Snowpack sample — Buffalo Mountain, Silverthorne, Colorado, USA (1/25/25, 10:11 AM MST)
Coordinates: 39.6222, -106.1139
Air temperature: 22 °F
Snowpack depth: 110 cm
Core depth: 30 cm
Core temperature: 42.8 °F
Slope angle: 12°, slope face: 102°
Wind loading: high
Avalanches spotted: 0
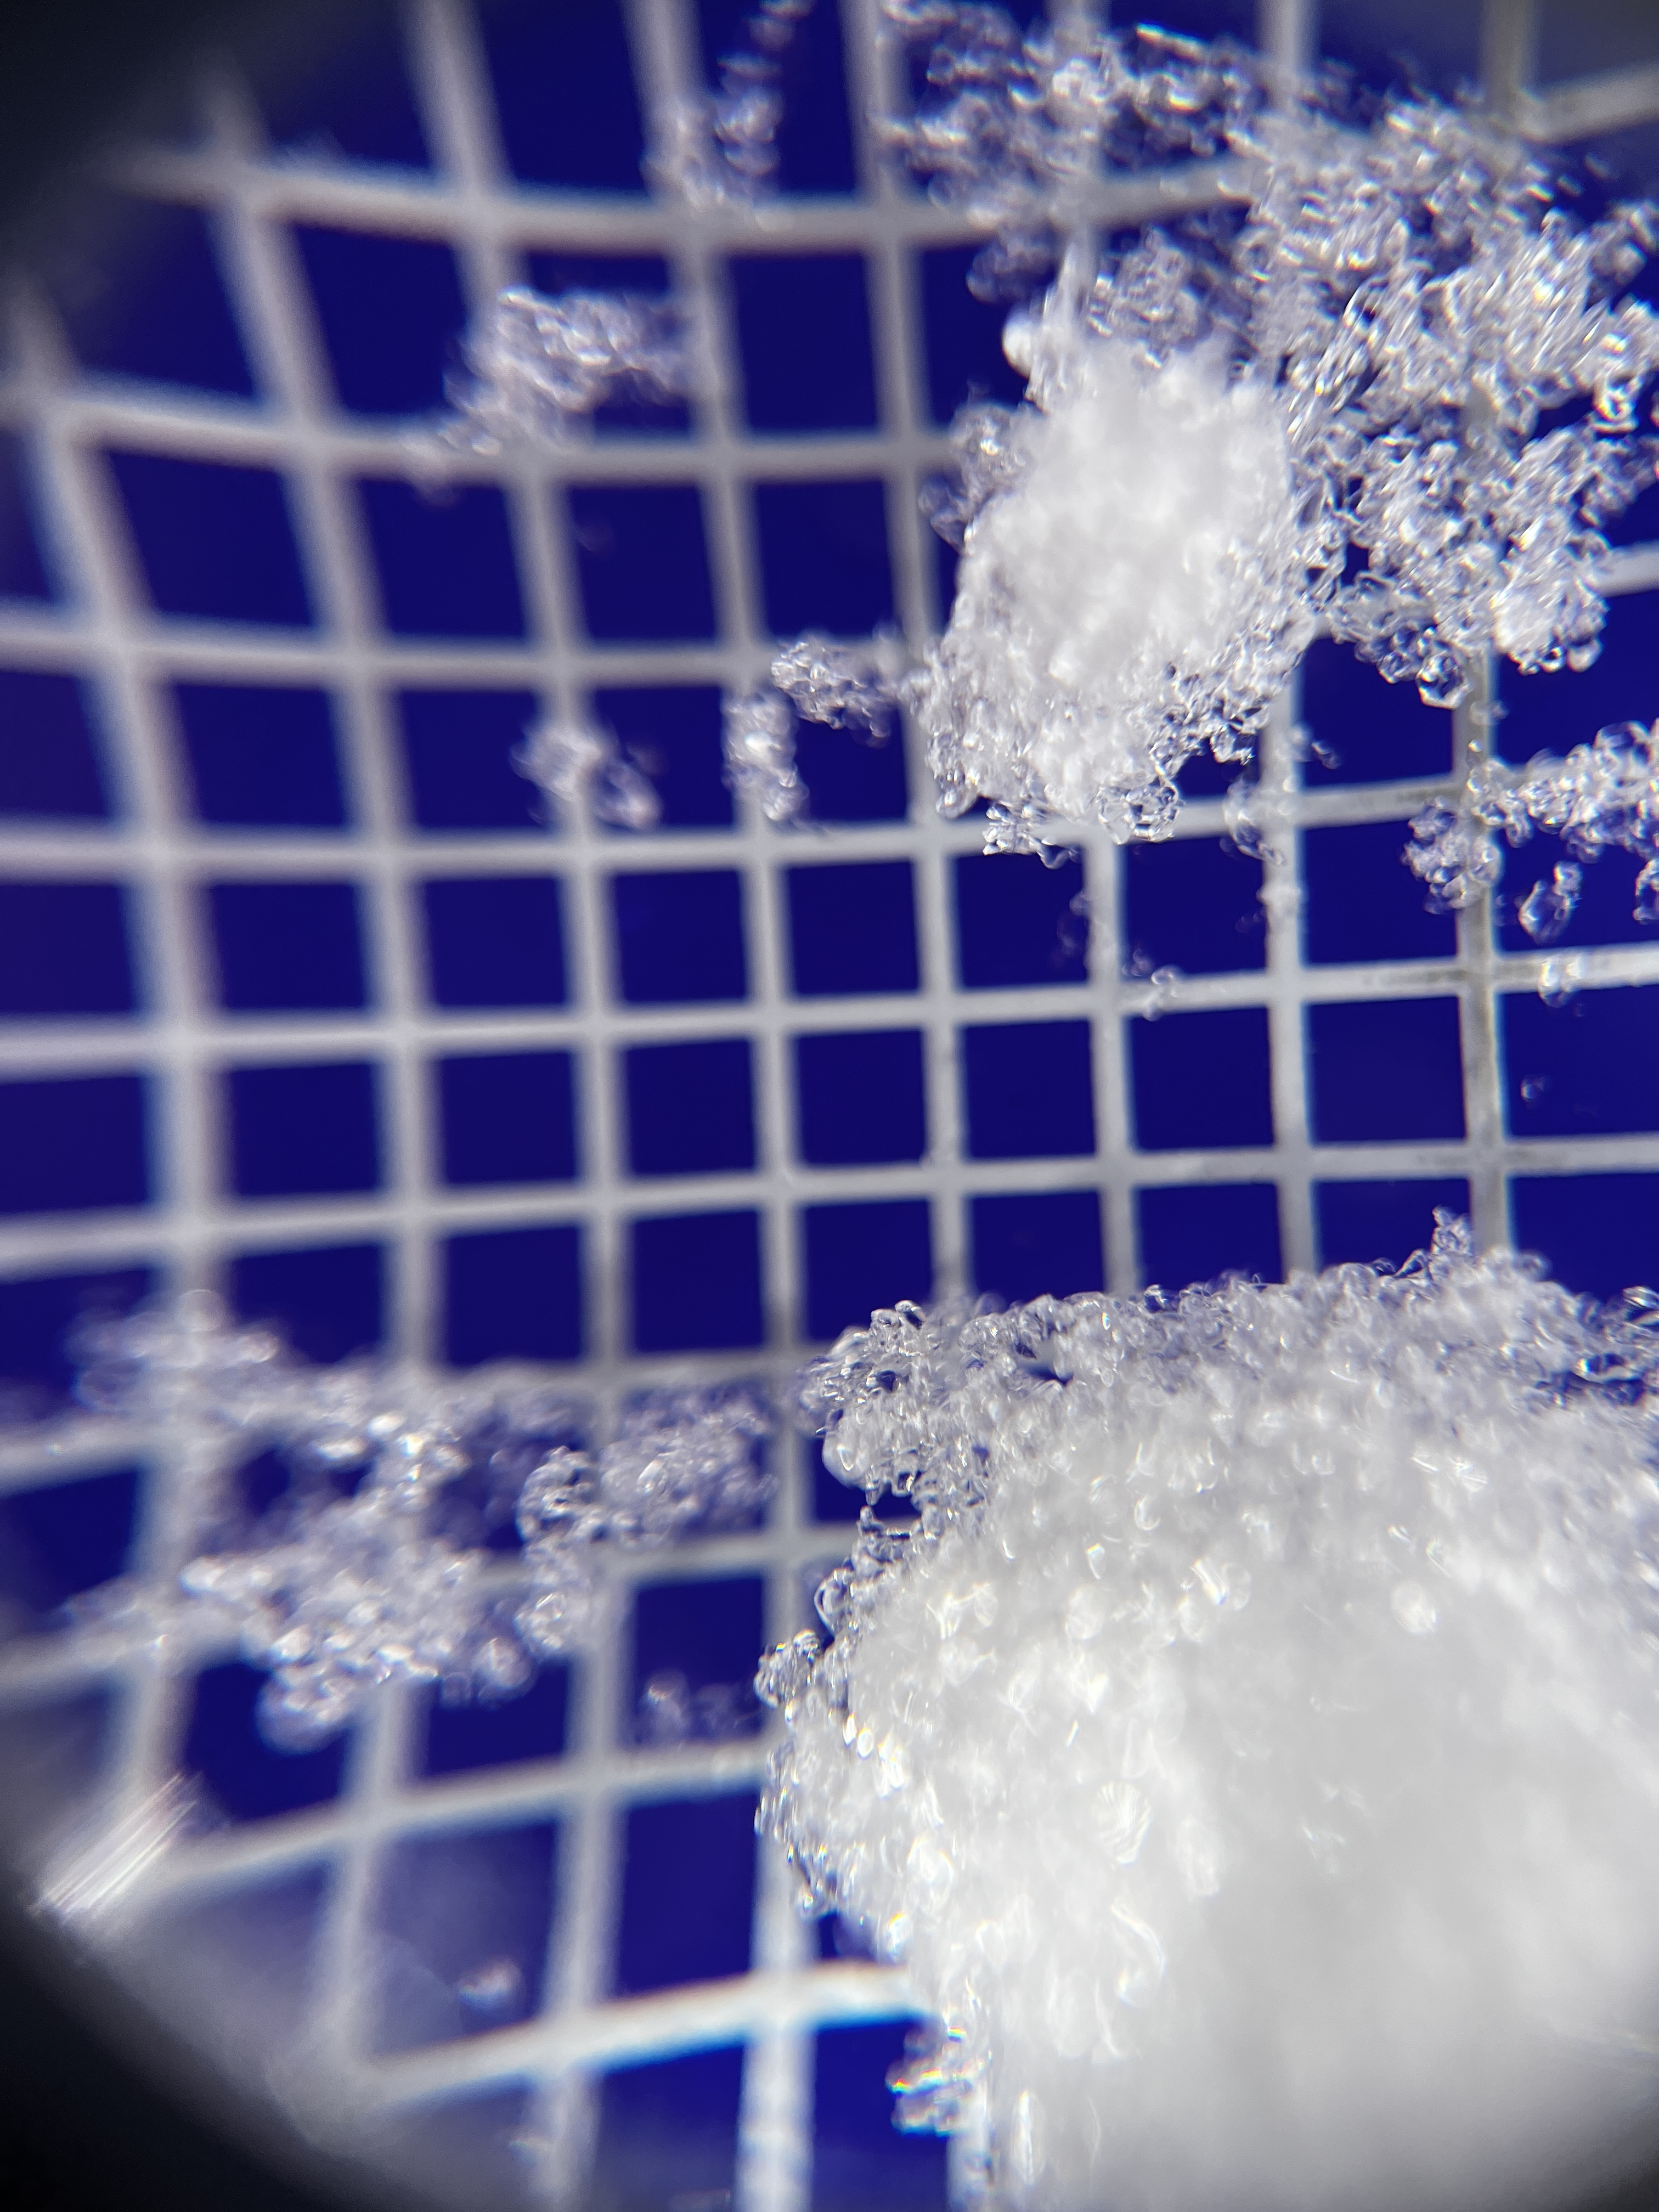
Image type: magnified_profile
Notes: No avalanches nearby, collected on the outskirts of a fire break 15 meters from the treeline, on way to Buffalo and Red Mountain